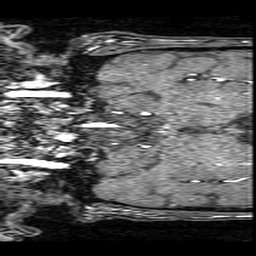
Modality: angio
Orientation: coronal
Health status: ill
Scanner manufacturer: philips
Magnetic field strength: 3 T
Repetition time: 0.01846 s
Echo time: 0.003448 s